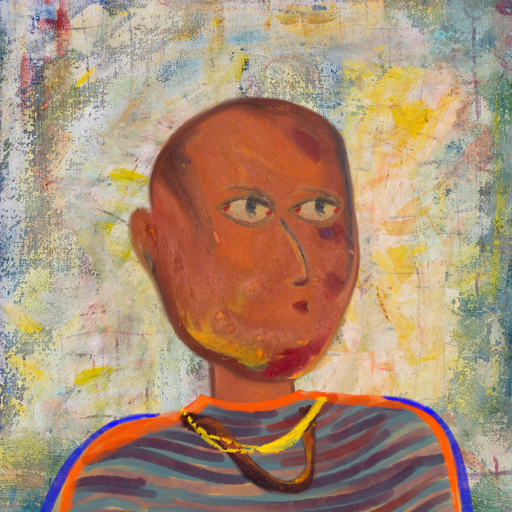
Background: Irani, Head And Neck Side: Mother_And_Son_Son, Face Side: GypsyMother, Bust: Experience, Hair Side: Blank, Head Accessory: Blank, Second Necklace: Comrade, Necklace: Irani_1, Baby: Blank